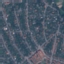
Land use / land cover: Residential